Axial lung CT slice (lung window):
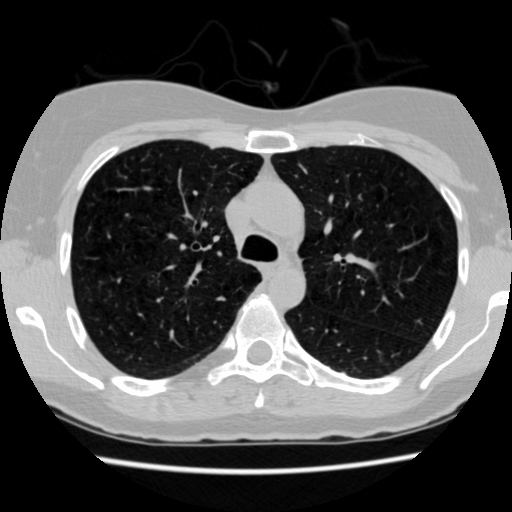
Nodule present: no